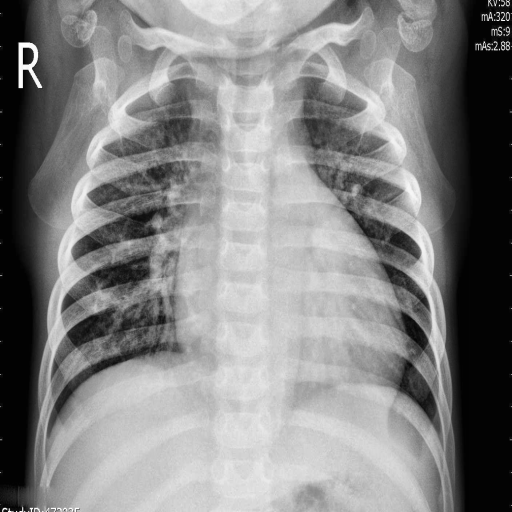
Finding: PNEUMONIA